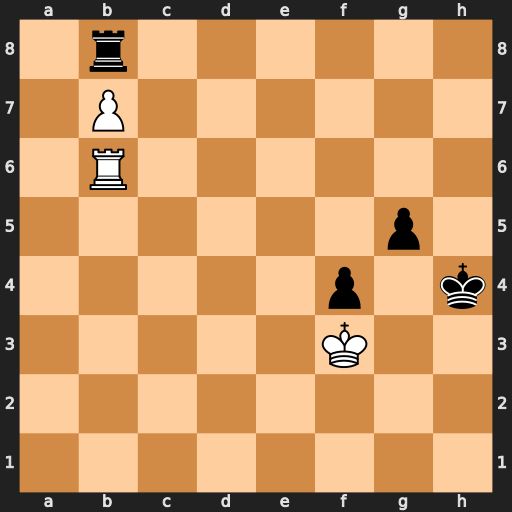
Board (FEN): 1r6/1P6/1R6/6p1/5p1k/5K2/8/8
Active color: w
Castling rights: -
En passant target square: -
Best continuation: Rh6#